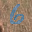
Label: 6